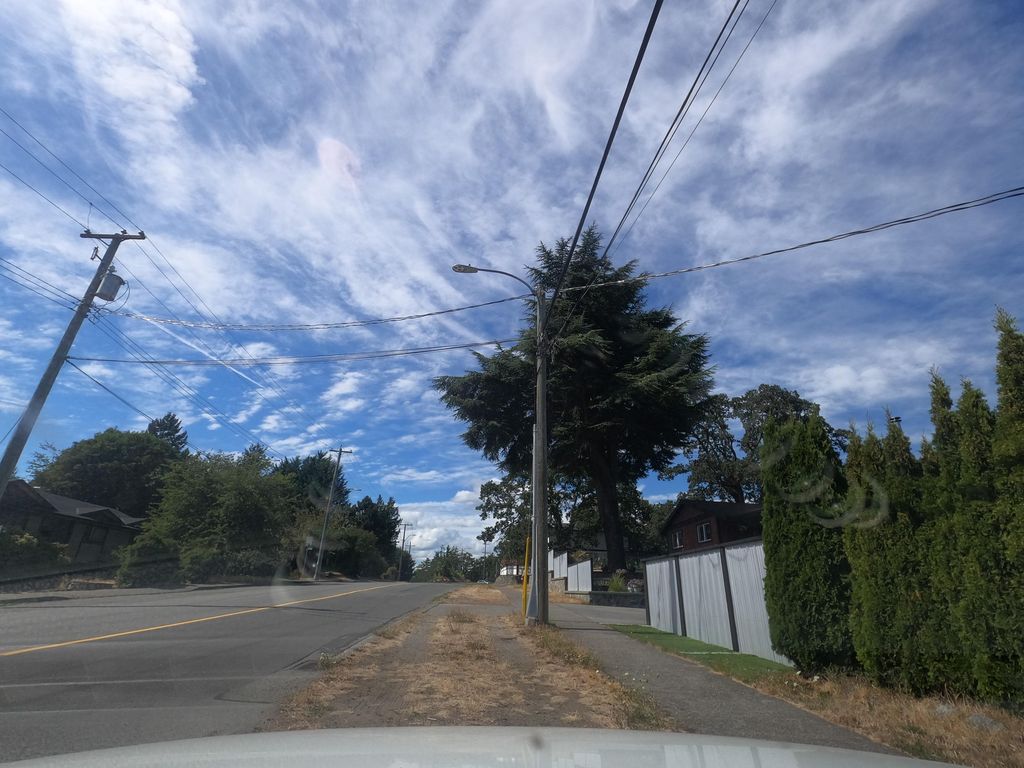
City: victoria